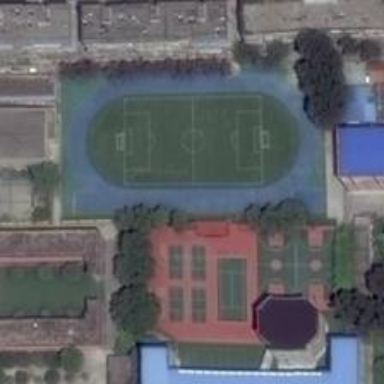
The football field owns green turf and blue runway while there are some tennis courts, basketball courts and various buildings nearby .